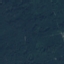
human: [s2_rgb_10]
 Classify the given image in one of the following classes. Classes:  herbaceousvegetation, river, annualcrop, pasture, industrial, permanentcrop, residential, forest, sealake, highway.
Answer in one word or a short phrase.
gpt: Forest